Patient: sex M, age 80
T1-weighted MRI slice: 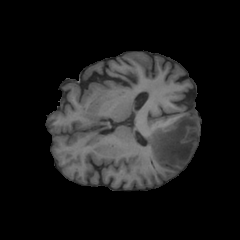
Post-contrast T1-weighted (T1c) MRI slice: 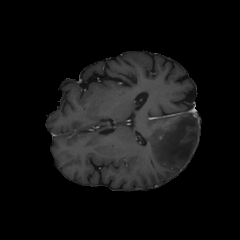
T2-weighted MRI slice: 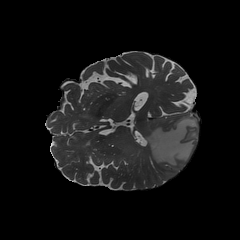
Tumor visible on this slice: yes
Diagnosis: Glioblastoma, IDH-wildtype
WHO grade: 4